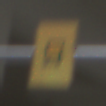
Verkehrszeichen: KennzeichnungspflichtigeFahrzeugeGefaehrlicheGueterOhnePfeilsymbol
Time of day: Midday
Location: Roofed (Urban)
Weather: Overcast
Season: NotSpecified
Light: Artificial